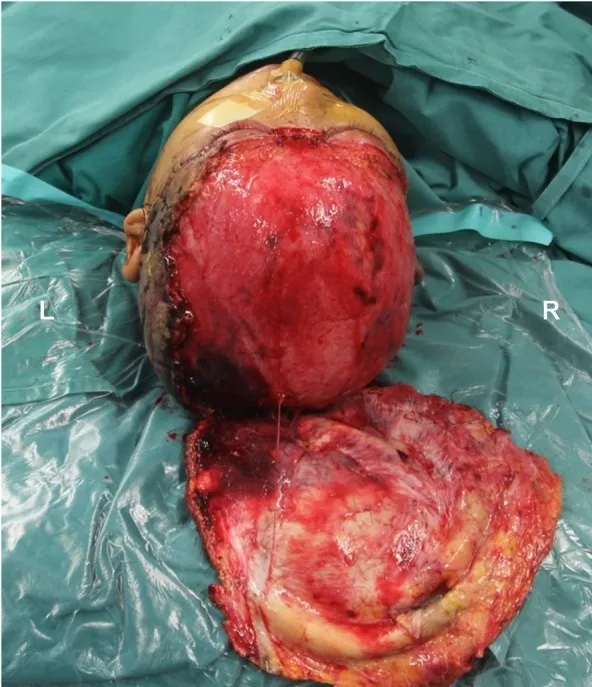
A preoperative photograph revealed total hairy scalp and forehead avulsion with only a connection in the nuchal area.
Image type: medical_photograph (other_medical_photograph)